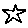
Label: star